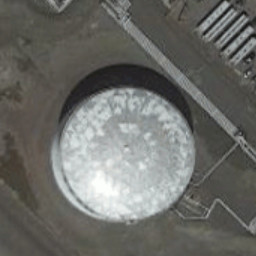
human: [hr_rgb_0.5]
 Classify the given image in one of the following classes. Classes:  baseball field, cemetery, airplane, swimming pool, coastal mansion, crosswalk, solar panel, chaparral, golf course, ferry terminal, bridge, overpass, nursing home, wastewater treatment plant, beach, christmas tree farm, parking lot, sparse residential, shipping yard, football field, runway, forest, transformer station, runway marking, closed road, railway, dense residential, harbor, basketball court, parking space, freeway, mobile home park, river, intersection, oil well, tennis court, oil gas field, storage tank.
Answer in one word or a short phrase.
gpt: storage tank